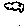
Label: cloud